Question: I have to layer two Buttons. The first (top) button is created like this using a .png for the icon.
'''
// create circular button and colorize
View button1 = v.findViewById(bId);
GradientDrawable backgroundGradient = (GradientDrawable)imgIcon.getBackground();
backgroundGradient.setColor(getResources().getColor(R.color.holo_gray_light));
// set icon
button1.setImageDrawable(getResources().getDrawable(R.drawable.ic_phone_ib));
'''
For the 2nd button (bottom):
'''
Button button2 = (Button) v.findViewById(R.id.textButton);
button2.setBackgroundResource(R.drawable.gray_rect);
'''
what I have tried:
1 set the drawable left on the bottom button to the drawable of top button. result: icon only is displayed not the background colored circle.
2 create a RoundRectangle using ShapeDrawable then create 2 layers and use LayerDrawable to set the background of the button:
'''
int r= 20;
float[] outerR=new float[]{r,r,r,r,r,r,r,r};
RoundRectShape rr=new RoundRectShape(outerR,null,null);
ShapeDrawable drawable=new ShapeDrawable(rr);
drawable.getPaint().setColor(getResources().getColor(R.color.gray_189));
// get bitmap from button1
BitmapDrawable bm1 = (BitmapDrawable)button1.getDrawable();
// layer them
Drawable drawableArray[]= new Drawable[]{drawable, bm1};
LayerDrawable layerDraw = new LayerDrawable(drawableArray);
layerDraw.setLayerInset(1, 15, 15, 0, 0);//set offset of 2 layer
textButton.setBackground(layerDraw);
'''
result: same as for (1).
Here is the desired result:

button1 is blue with icon, button2 is gray rounded rectangle with text.
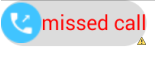
Answer: figured it out using RelativeLayout in the xml for the list item. I used 2 table rows, one for each button and oriented them such that the button layers accordingly and I was able to set the icon and background color programmatically.